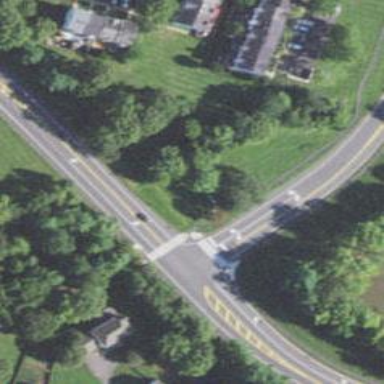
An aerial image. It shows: Road with stop sign.